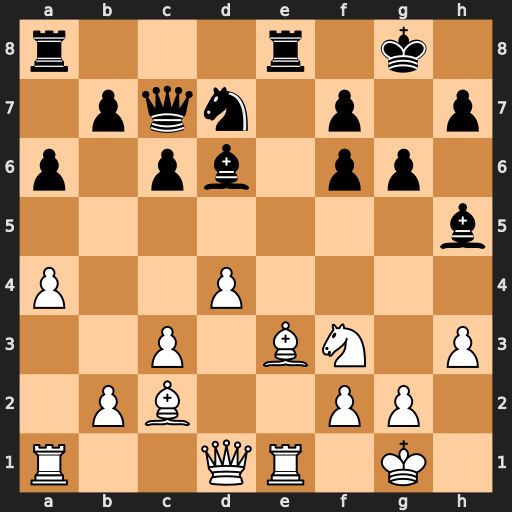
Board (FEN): r3r1k1/1pqn1p1p/p1pb1pp1/7b/P2P4/2P1BN1P/1PB2PP1/R2QR1K1
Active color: w
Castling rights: -
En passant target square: -
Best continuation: g4 Bxg4 hxg4